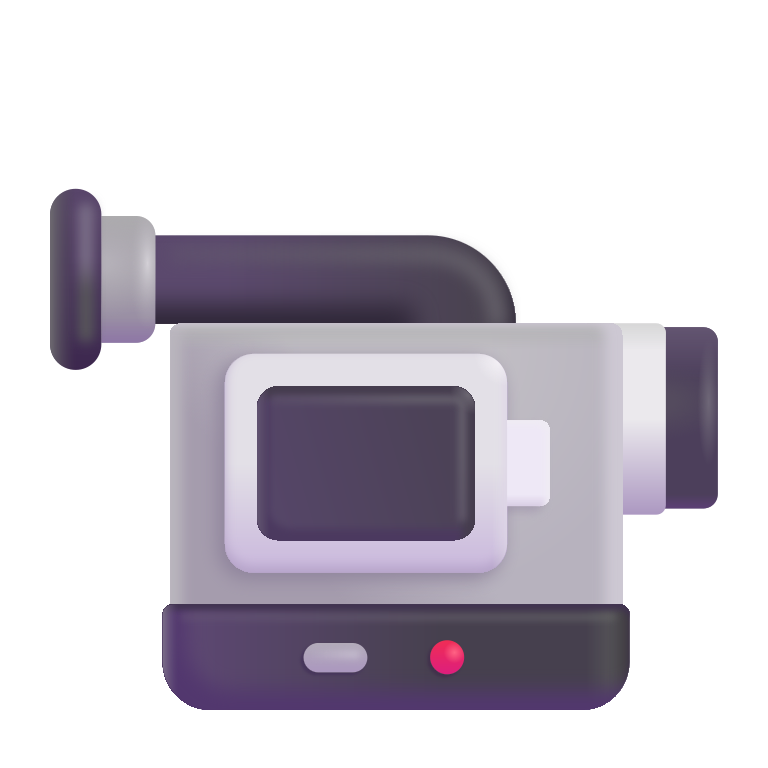
video camera color